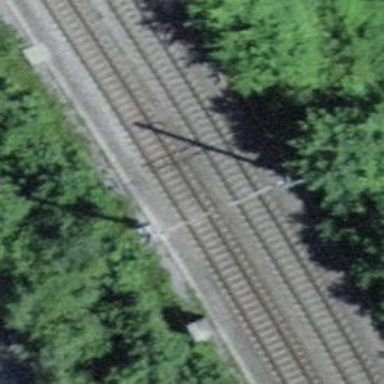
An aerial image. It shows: Single-track electrified railway with contact line.